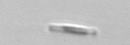
Label: Bacillariophyceae